Question: 1. Below code is my JQGRID code, am using JsonReader to bind data in grid. Also find the image posted below.
2.My service response is JSON, so am using JSON Reader, if I change to "localReader", data not binding.

'''
jQuery(document).ready(function () {
$("#datagrid").jqGrid({
url: service url,
ajaxGridOptions: { contentType: 'application/json; charset=utf-8' },
type: "GET",
datatype: "json",
colNames:['Id','MID','Status','VendorID','VendorName','InvoiceNo','DocDate','Amount','DocNo','Type','DueDate','ClDoc','Text','UserName','Currency','ConCode','Region','Stat','Process','Comb','Comments'],
colModel:[
{name:'id',index:'id', width:50,sortable:true},
{name:'mid',index:'mid', width:50, sortable:true},
{name:'status',index:'status', width:70, sortable:true},
{name:'vendorid',index:'vendorid', width:90, sortable:false,align:"left"},
{name:'vendorname',index:'vendorname', width:170, sortable:false,align:"left"},
{name:'invoiceno',index:'invoiceno', width:130, sortable:false,align:"left"},
{name:'docdate',index:'docdate', width:100, sortable:false},
{name:'amount',index:'amount', width:80, sortable:false,align:"Right"},
{name:'docno',index:'docno', width:100, sortable:false},
{name:'typee',index:'typee', width:50, sortable:false},
{name:'duedate',index:'duedate', width:100, sortable:false},
{name:'cldoc',index:'cldoc', width:80, sortable:false},
{name:'text',index:'texxt', width:70, sortable:false},
{name:'username',index:'username', width:100, sortable:false},
{name:'currency',index:'currency', width:80, sortable:false},
{name:'concode',index:'concode', width:80, sortable:false},
{name:'region',index:'region', width:70, sortable:false},
{name:'stat',index:'stat', width:60, sortable:false},
{name:'process',index:'process', width:60, sortable:false},
{name:'combination',index:'combination', width:60, sortable:true},
{name:'comments',index:'comments', width:150, height:20, edittype:'textarea', sortable:false, editable: true,
editoptions: {disabled: false, size:50, resizable:true}}
],
jsonReader: {
repeatitems: false, // To Bind the Data in Grid.
id: "id",
root: function (obj) { return obj; }, // To Bind the Data in Grid.
page: function () { return 1; },
total: function () { return 1; },
records: function (obj) { return obj.length; },
subgrid: {
root: "rows",
cell: "cell",
repeatitems: false, // To Bind the Data in SubGrid.
id: "id",
root: function (obj) { return obj; } // To Bind the Data in SubGrid.
}
},
rowNum:20,
rowList:[20,30,40,50],
loadonce: true, // If True, all pages will be loaded, else only 1 page will be displayed.
pager: '#navGrid',
sortable: true,
sortname: 'mid',
viewrecords: true,
showOn: 'button',
multiselect:true, // Enabling Checkbox.
sortorder: 'asc',
//prmNames: {rows: 'max'},
prmNames: {rows: 'max', search: null},
height: 290,
width: 1222,
shrinkToFit: false, // For Horizontal Scrollbar.
toolbar: [true,"bottom"], // For appending Buttons in Toolbar.
rownumbers: true // To display No.of rows.
});
});
'''
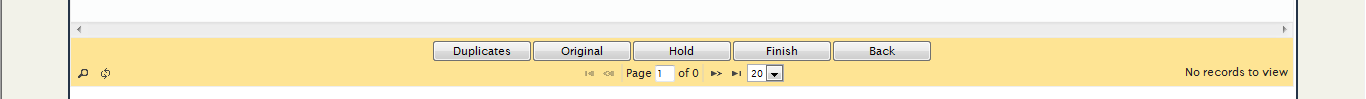
Answer: You've referenced correct <URL> which could play additional role for the problem. I suppose that you use already the latest version of jqGrid with described fix.
I think that the origin of your problem is very simple. The option 'jsonReader' which you use contains 'page' property defined as
'''
page: function () { return 1; }
'''
It means that it souls be displayed page number 1 even if the response from the server contains empty array. I think that you should change the code to the following
'''
page: function (obj) { return obj.length > 0 ? 1 : 0; }
'''
or to
'''
page: function (obj) { return obj.length > 0 ? "1" : "0"; }
'''